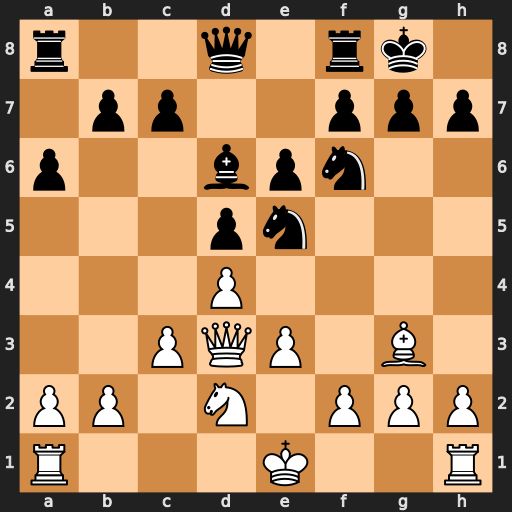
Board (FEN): r2q1rk1/1pp2ppp/p2bpn2/3pn3/3P4/2PQP1B1/PP1N1PPP/R3K2R
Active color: w
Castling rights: KQ
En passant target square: -
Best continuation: dxe5 Bxe5 Bxe5